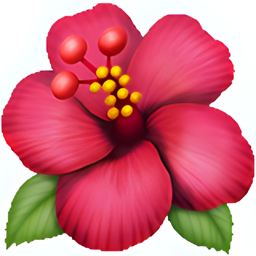
Name: hibiscus
Emoji: 🌺
Group: Animals & Nature
Sub-group: plant-flower